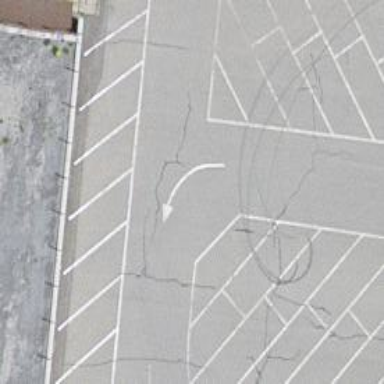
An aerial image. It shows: Parking aisle designated as service road.